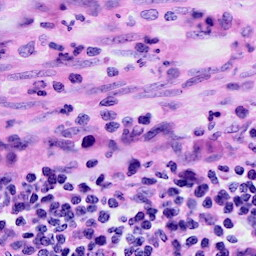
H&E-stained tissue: Cervix